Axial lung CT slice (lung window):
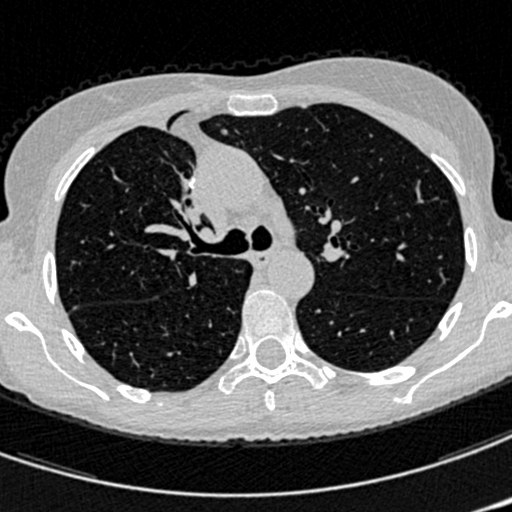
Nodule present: no